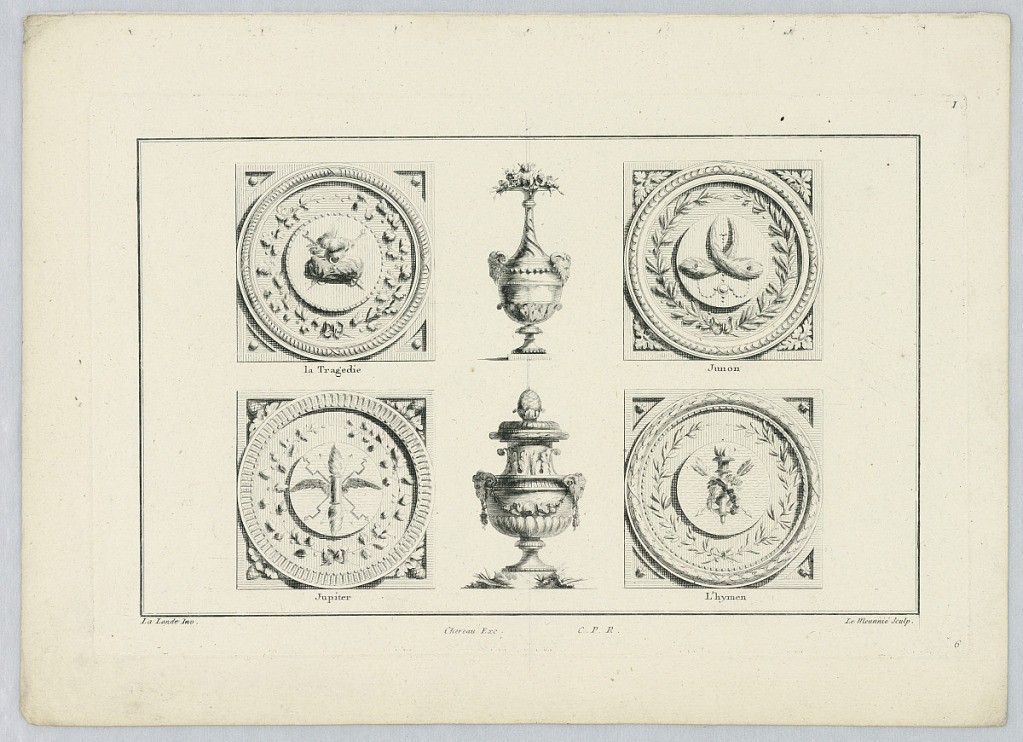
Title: Vessels and Roundels with Attributes of Tragedy, Juno, Jupiter, and Hymen
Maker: Richard de Lalonde, French, active 1780–96
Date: ca. 1778–1782
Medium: Engraving on paper
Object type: Print
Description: Vessels and Roundels with attributes of Tragedy, Juno, Jupiter, and Hymen.